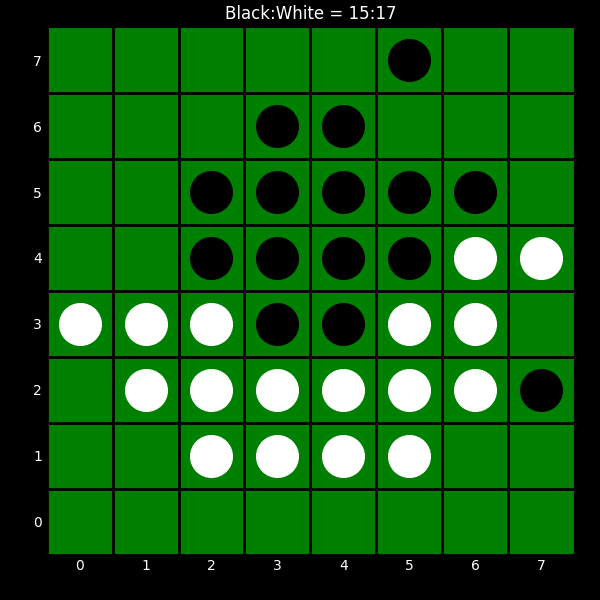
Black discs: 15
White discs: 17